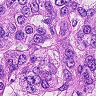
Metastatic tissue present: yes